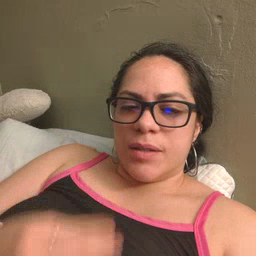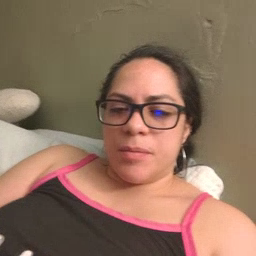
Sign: sleep